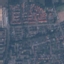
Land use / land cover: Residential